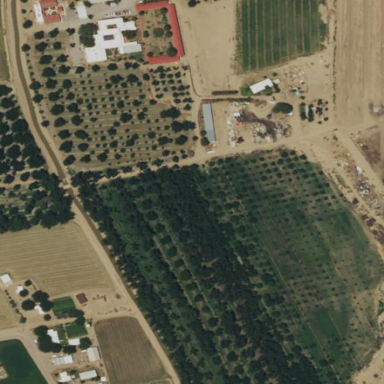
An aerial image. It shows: Orchard.